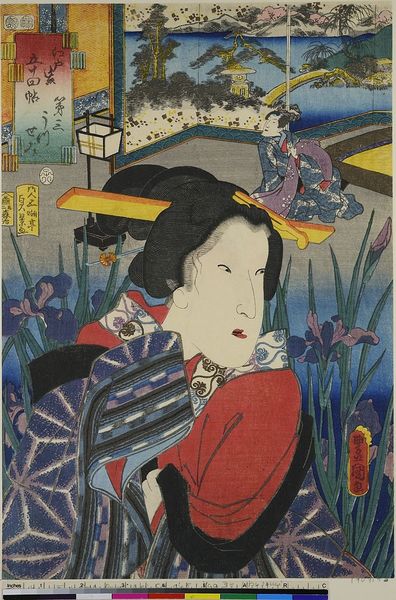
Titel: Der Schauspieler Segawa Kikunojo III als Utsusemi, Blatt 3 aus der Serie: Die 54 Kapitel des Edo Violett
Künstler: Utagawa Kunisada
Standort: Hamburg
Institution: Museum für Kunst und Gewerbe Hamburg
Schlagwörter: baum, blau, gelb, blume, blumen, bunt, frau, mund, nase, schwarz, dame, rot, haare, theater, holzschnitt, japan, paravent, japanisch, geisha, druckgraphik, druckgrafik, literatur, zeit, schauspieler, farbholzschnitt, waser, schauspielerin, wandschirm, kabuki, edo, gesha, reproduktionen, gehscha, geischa, druckerzeugnisse, theateraufführung, ukiyo, genji, monogatari